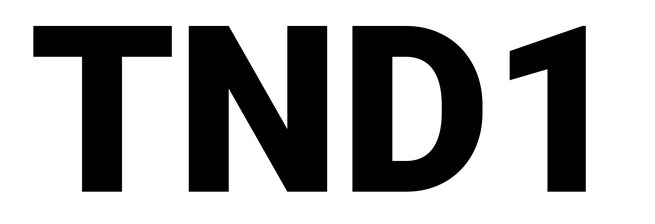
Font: Roboto_Black